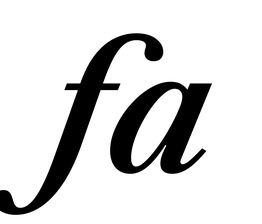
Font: LibreCaslonText-Italic_SemiBold_Italic